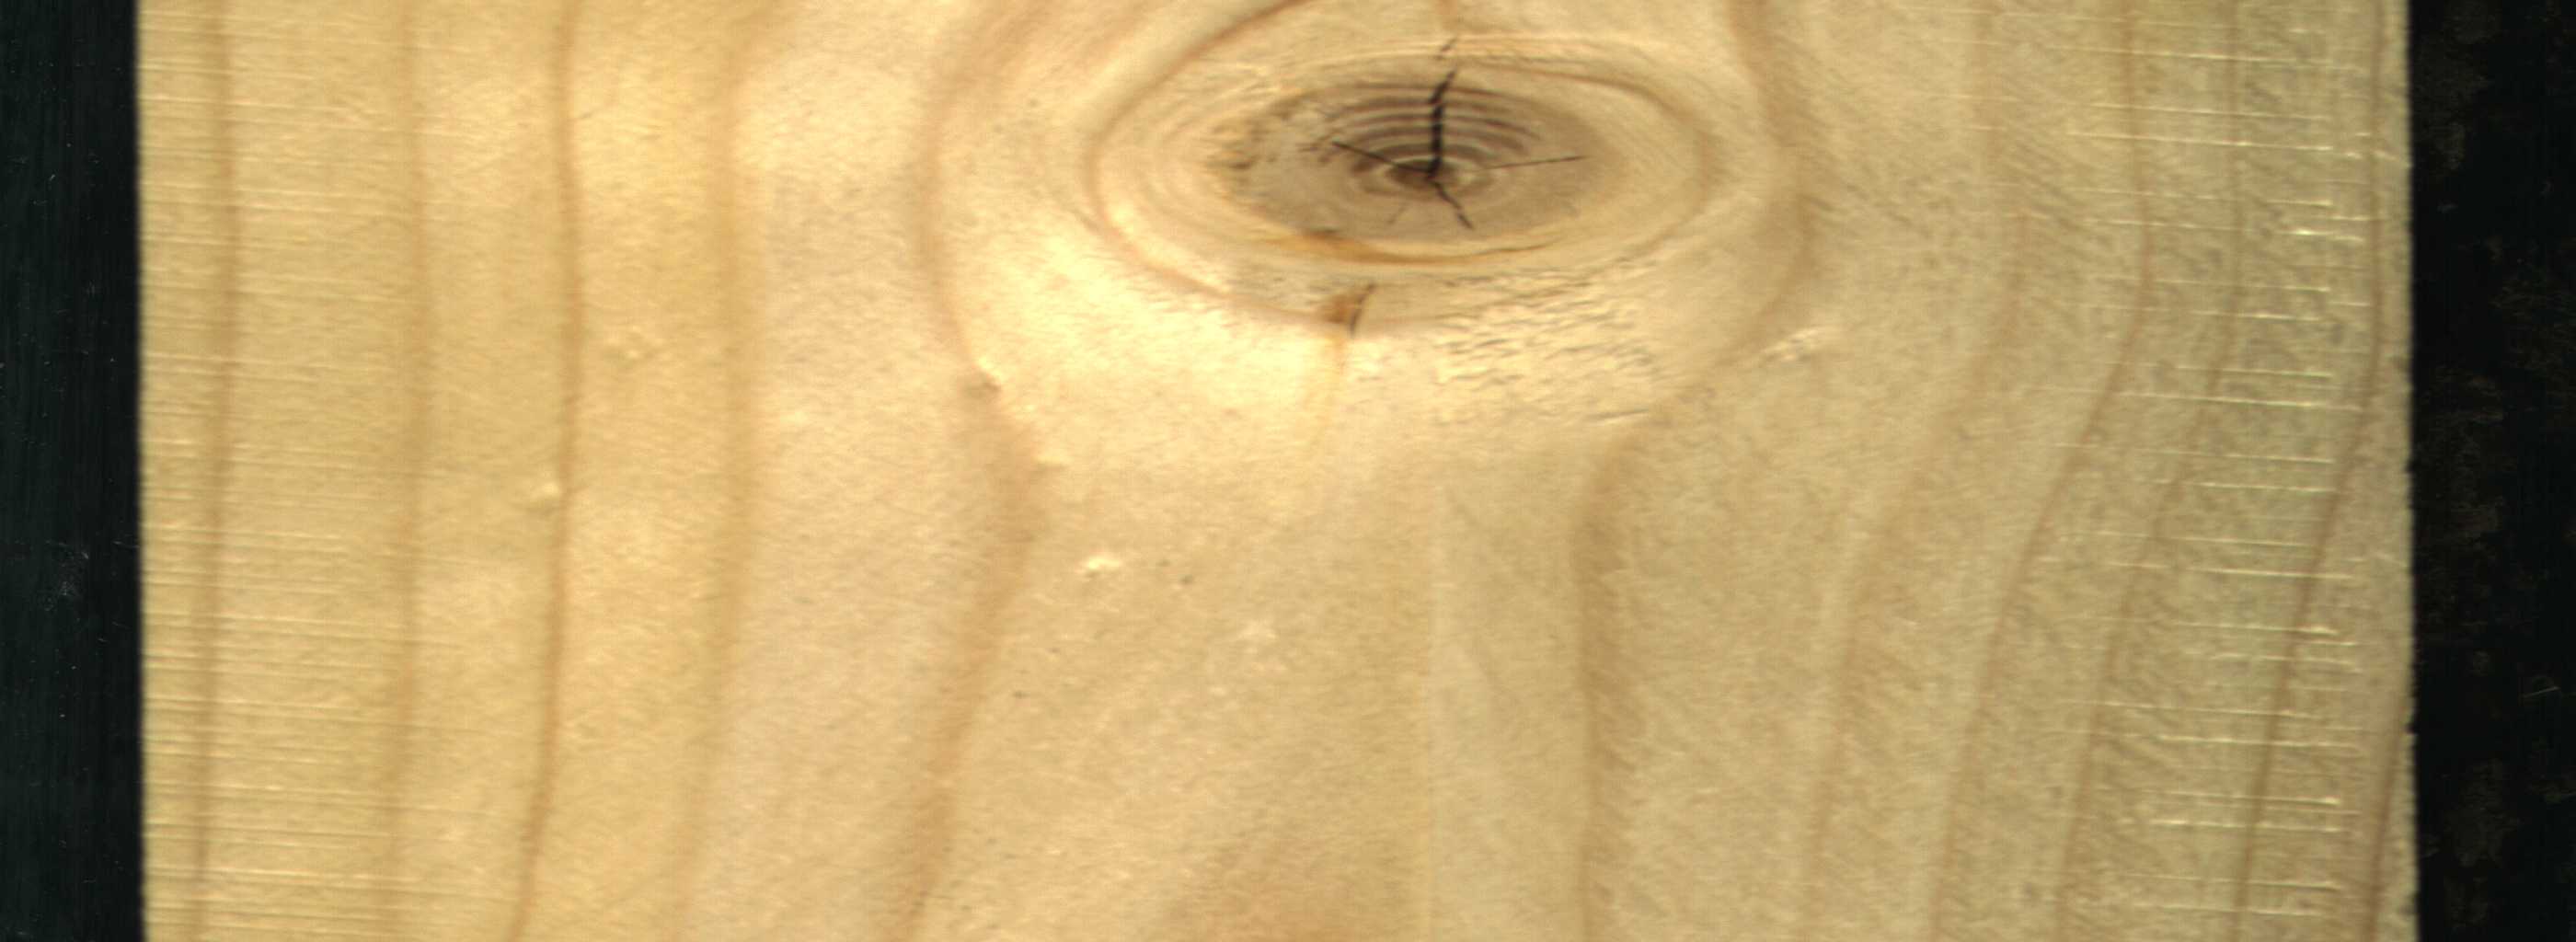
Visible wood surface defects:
knot_with_crack